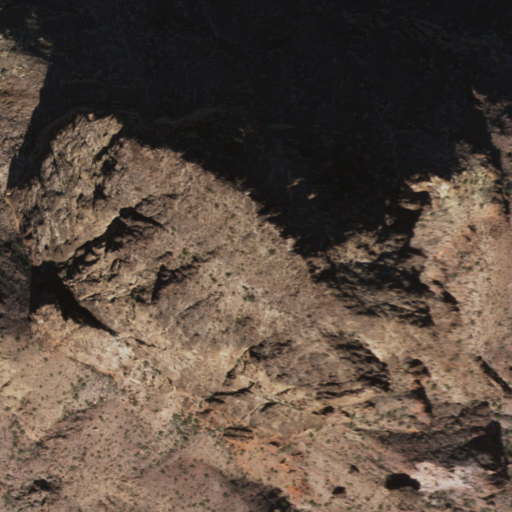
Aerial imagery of mountains in Arizona named Castle Dome Mountains containing shrub and barren land